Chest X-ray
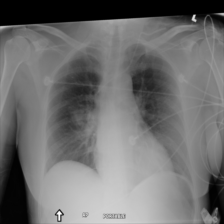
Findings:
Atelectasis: negative
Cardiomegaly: negative
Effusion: negative
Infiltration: negative
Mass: negative
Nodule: negative
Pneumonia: negative
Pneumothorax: negative
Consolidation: negative
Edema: negative
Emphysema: negative
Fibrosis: negative
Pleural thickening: negative
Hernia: negative